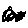
Label: sun